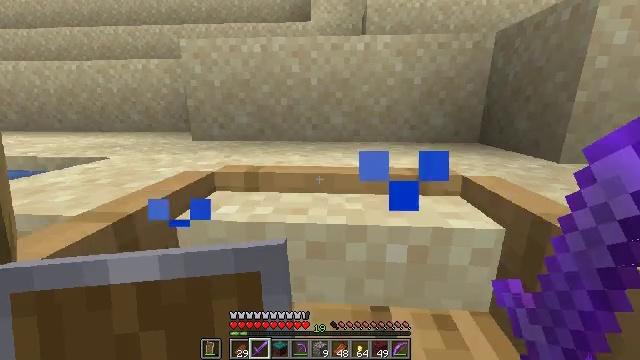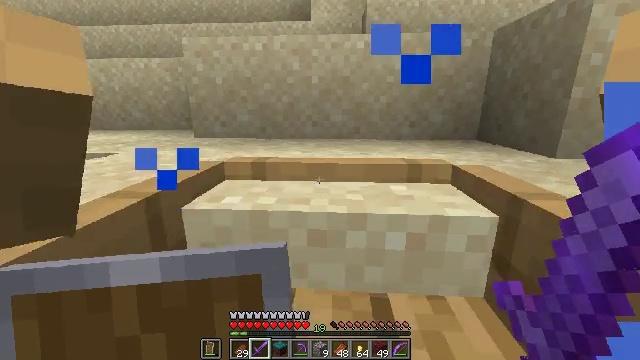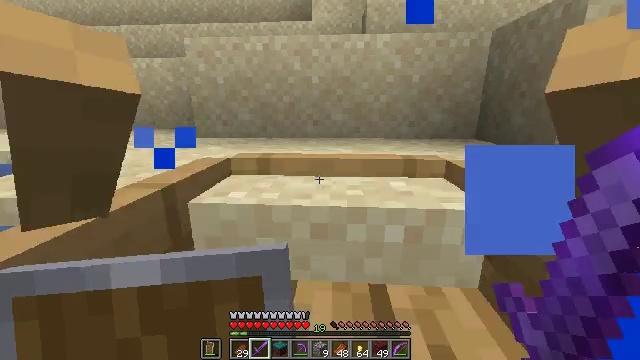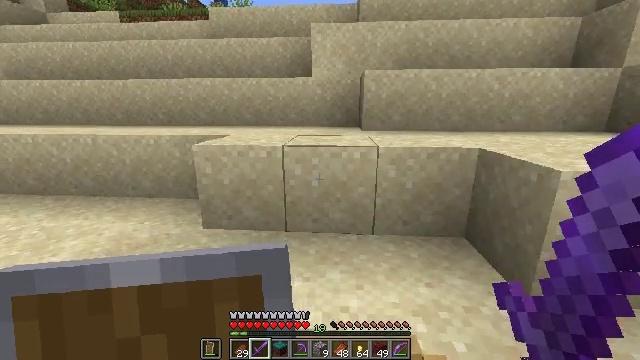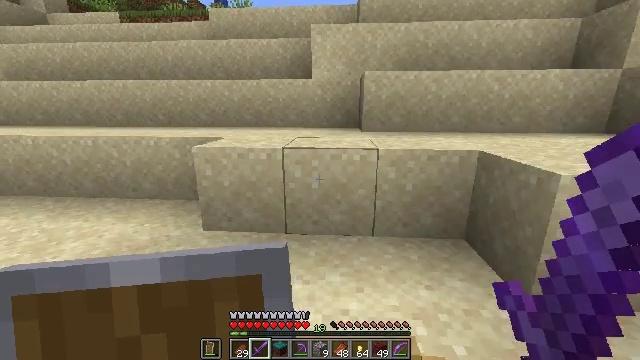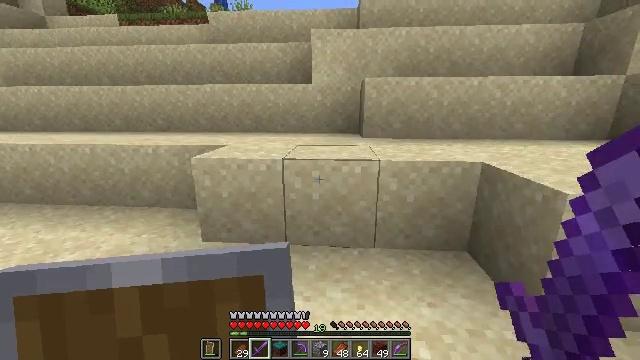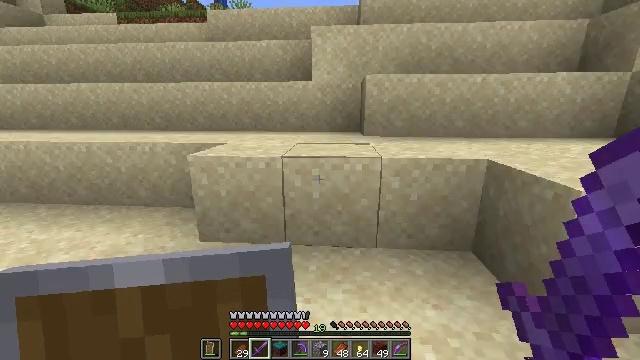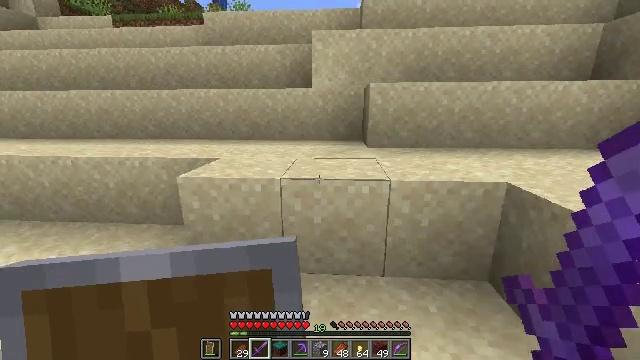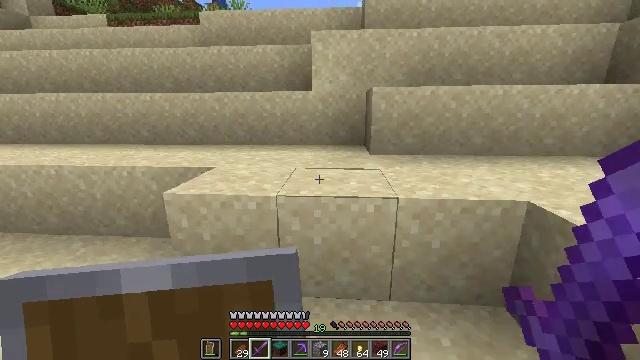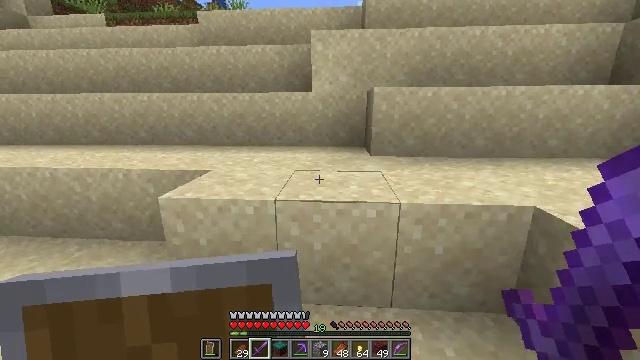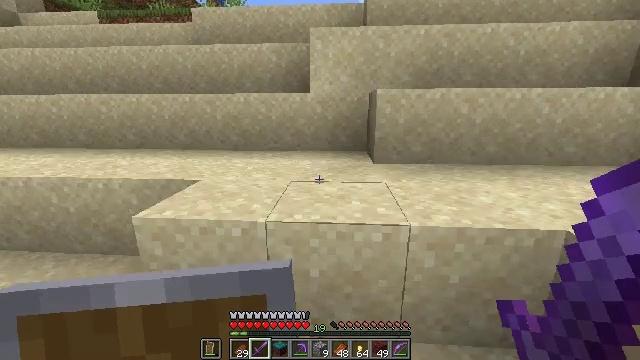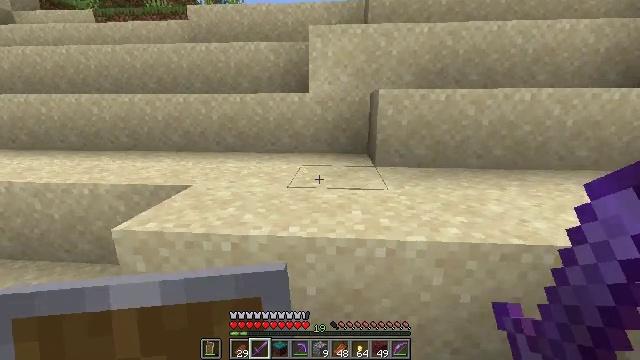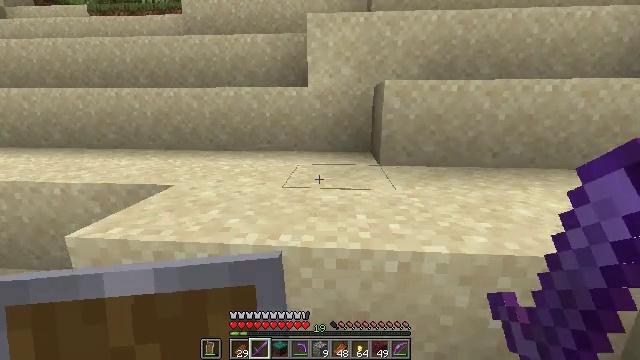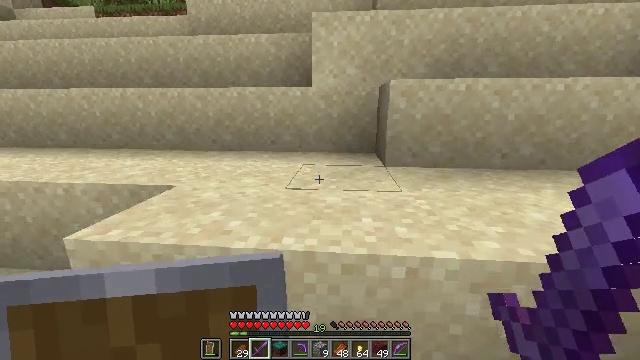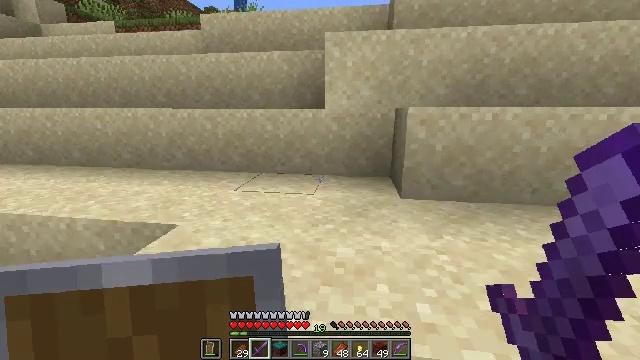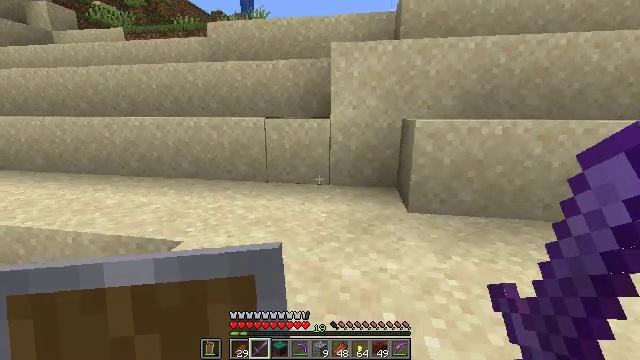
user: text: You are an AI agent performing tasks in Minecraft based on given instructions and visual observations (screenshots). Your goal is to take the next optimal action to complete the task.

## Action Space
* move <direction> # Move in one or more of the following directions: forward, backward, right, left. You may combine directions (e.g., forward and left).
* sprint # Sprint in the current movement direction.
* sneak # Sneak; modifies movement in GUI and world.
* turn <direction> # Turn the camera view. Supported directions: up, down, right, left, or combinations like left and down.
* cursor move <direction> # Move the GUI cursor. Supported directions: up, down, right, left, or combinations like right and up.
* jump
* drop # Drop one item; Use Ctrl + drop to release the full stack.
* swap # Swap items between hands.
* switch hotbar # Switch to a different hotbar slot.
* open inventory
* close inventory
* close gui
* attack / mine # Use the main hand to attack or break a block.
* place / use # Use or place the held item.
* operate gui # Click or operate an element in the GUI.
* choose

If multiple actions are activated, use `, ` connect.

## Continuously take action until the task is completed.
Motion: motion action
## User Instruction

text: Harvest tall grass for seeds.
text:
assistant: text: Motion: no_op
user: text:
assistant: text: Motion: no_op
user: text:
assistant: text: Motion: no_op
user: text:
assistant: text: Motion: move forward
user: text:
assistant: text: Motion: move forward
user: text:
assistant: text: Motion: move forward
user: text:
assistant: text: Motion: move forward
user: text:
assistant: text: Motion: move forward
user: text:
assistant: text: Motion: move forward
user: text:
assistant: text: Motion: move forward
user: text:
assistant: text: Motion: move forward
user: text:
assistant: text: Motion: move forward
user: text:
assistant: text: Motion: move forward
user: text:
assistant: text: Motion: move forward, turn left, jump
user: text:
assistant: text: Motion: move forward, turn left, jump
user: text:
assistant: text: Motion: move forward, jump
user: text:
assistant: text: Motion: move forward, jump
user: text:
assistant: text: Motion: move forward and move left
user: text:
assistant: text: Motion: move forward and move left
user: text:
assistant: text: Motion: move forward and move left
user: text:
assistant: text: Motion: move forward and move left
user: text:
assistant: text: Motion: move forward and move left
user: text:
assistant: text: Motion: move forward and move left
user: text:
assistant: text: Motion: move forward and move left
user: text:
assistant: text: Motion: move forward and move left
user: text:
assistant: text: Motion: move forward and move left
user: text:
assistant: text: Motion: move forward
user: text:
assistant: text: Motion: move forward
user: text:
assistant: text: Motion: move forward
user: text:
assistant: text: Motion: move forward, jump